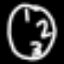
Label: clock